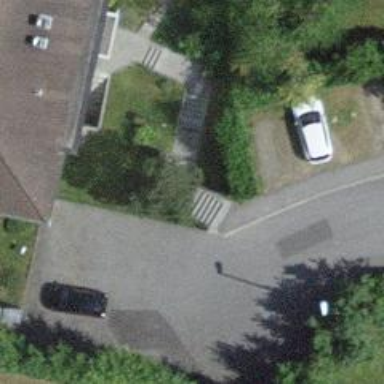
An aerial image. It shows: Road with steps.